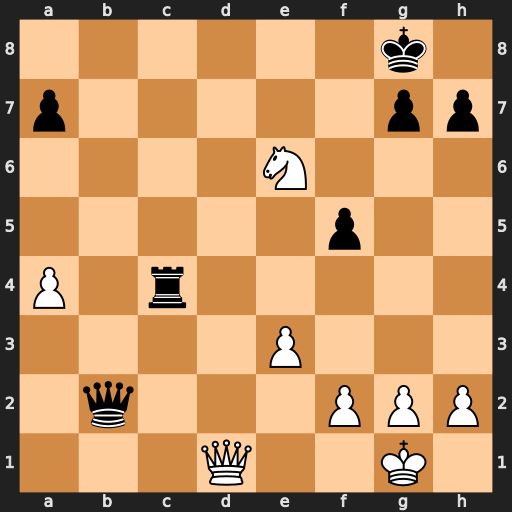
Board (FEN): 6k1/p5pp/4N3/5p2/P1r5/4P3/1q3PPP/3Q2K1
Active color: w
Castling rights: -
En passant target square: -
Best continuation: Qd8+ Kf7 Qd7+ Kg6 Nf8+ Kh6 Qe6+ g6 Qxc4 Qa1+ Qf1